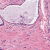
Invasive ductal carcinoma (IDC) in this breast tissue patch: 0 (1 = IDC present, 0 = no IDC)